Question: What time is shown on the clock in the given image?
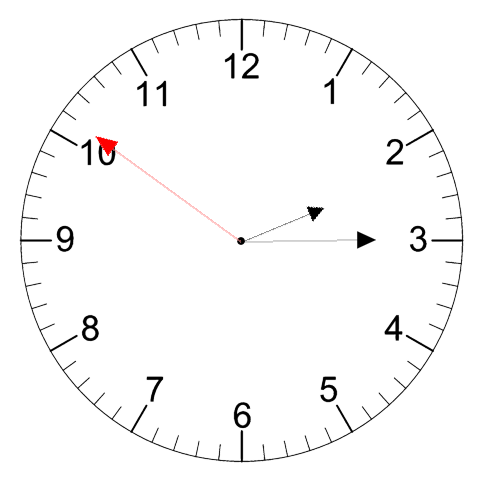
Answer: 02:14:51